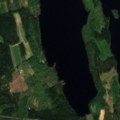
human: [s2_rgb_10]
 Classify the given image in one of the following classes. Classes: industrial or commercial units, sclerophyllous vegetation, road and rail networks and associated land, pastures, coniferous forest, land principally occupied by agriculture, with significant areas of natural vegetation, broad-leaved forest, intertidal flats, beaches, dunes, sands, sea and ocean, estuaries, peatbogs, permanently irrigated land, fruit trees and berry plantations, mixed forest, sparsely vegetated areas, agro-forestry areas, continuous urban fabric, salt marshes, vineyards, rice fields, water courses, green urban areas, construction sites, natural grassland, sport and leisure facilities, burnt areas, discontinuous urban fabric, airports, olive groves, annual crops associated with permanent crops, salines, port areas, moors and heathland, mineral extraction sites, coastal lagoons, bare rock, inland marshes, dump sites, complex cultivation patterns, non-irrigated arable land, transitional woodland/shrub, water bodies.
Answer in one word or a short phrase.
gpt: coniferous forest, mixed forest, transitional woodland/shrub, water bodies